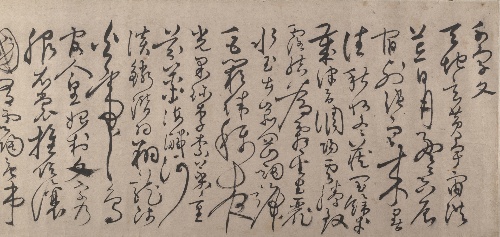
Artist: Zhang Bi
Artist bio: Chinese, 1425–1487
Date: dated 1478
Object type: Handscroll
Classification: Paintings
Medium: Handscroll; ink on paper
Culture: China
Period: Ming dynasty (1368–1644)
Dimensions: Image: 12 1/4 x 297 1/2 in. (31.1 x 755.7 cm)
Overall with mounting: 12 3/4 x 341 in. (32.4 x 866.1 cm)
Department: Asian Art
Credit line: Purchase, Bequest of Dorothy Graham Bennett, 1978
Accession year: 1978
Repository: Metropolitan Museum of Art, New York, NY
Tags: Calligraphy